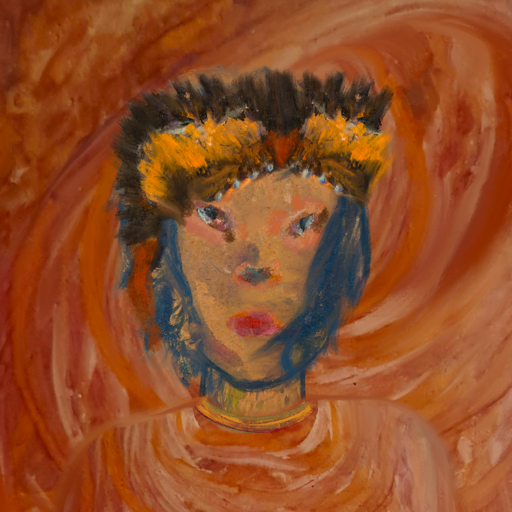
Background: Pious_Lady, Head And Neck Front: In_The_Sun, Face Front: Boggyland, Bust: Pious_Lady, Hair Front: InTheSun, Head Accessory: Gypsy_Queen, Second Necklace: Blank, Necklace: Mother_And_Son_Son, Baby: Blank